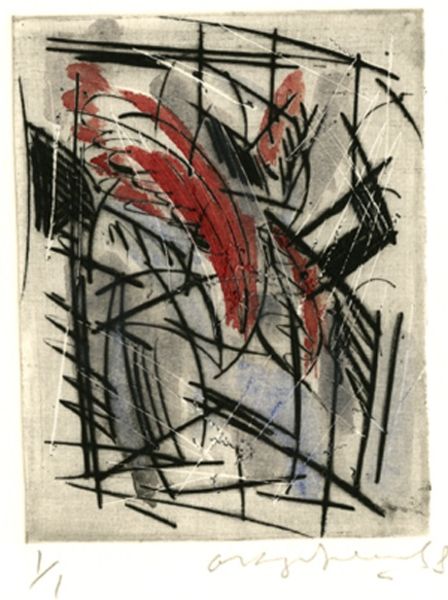
Titel: No. 640, No. 640
Künstler: Oleg Kudriashov
Standort: Amherst (Massachusetts, USA)
Institution: Mead Art Museum, Amherst College
Schlagwörter: blue, feathers, red, white, black, expressionism, gray, grey, modern, print, feather, wood, metal, drawing, paper, expression, color, bird, line, sketch, abstract, rot, schwarz, ink, rectangle, square, engraving, geometric, dynamic, lines, charcoal, abstrakt, composition, black white, contrast, feder, scribble, shape, curves, sharp, words, dynamism, shades, soft, emotion, curve, signed, scratching, edition, 1/1, printmaking, distressed, non-representational, oil pastel, gery, 83, 1983, non-figurative, 640, zig zag, gekritzel, fether, hfgkj